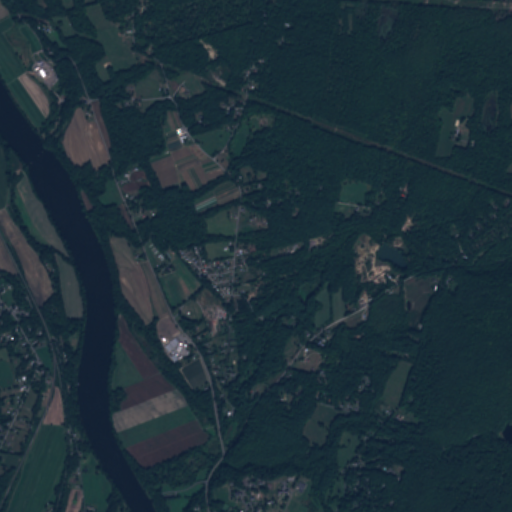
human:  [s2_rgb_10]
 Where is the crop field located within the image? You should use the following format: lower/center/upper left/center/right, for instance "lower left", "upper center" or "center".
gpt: The crop field is located in the lower left of the image.
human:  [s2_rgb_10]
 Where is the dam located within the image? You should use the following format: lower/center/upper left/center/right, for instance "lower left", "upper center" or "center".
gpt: The dam is located in the lower right of the image.
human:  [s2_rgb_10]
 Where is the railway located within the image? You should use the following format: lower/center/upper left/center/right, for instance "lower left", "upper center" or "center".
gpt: The railway is located in the left of the image.
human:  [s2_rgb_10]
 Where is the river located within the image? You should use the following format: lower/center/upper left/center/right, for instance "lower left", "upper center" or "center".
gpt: The river is located in the left of the image.
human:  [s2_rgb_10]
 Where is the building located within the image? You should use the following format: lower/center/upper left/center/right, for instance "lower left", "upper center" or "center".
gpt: The building is located in the left of the image.
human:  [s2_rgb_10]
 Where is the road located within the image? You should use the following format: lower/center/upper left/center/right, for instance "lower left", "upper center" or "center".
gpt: There is no road in the image.